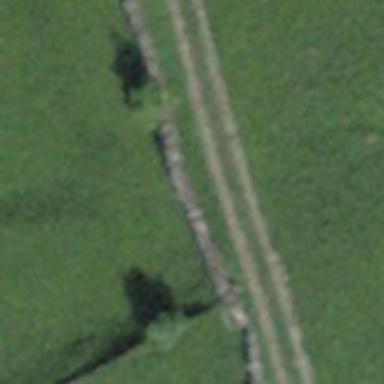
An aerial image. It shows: Retaining wall.